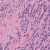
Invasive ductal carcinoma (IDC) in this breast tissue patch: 0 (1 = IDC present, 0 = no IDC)